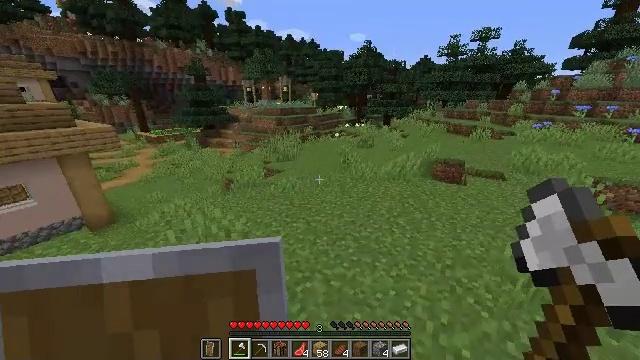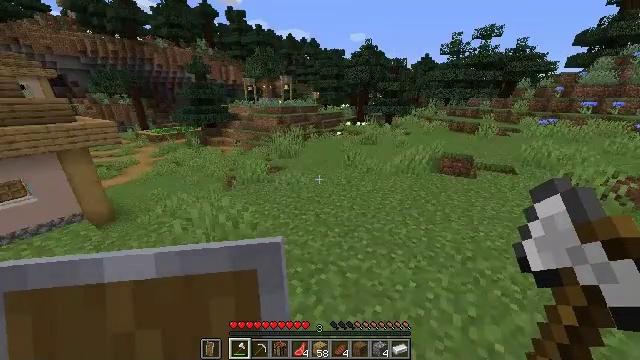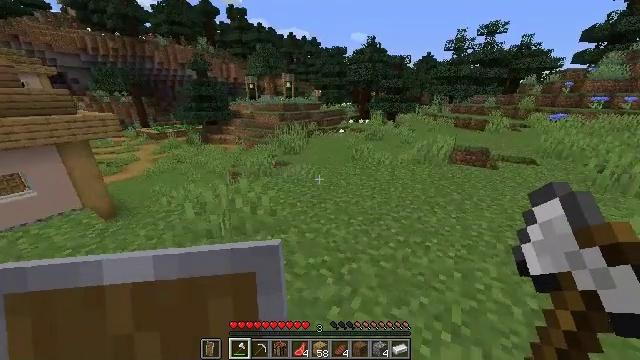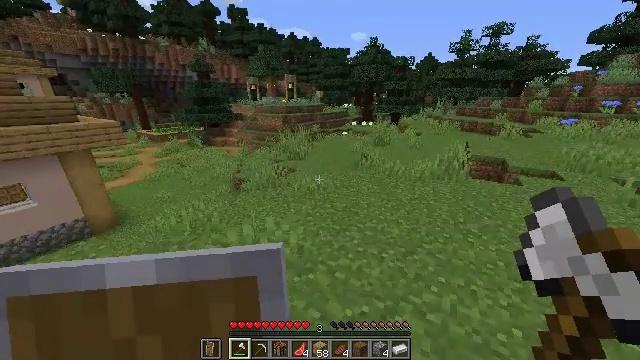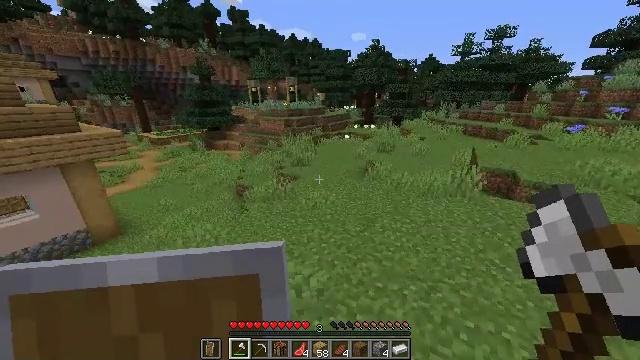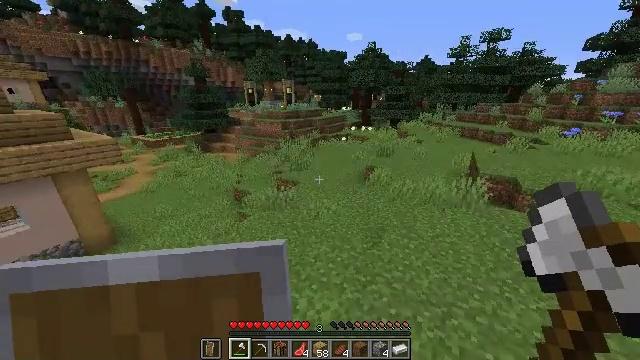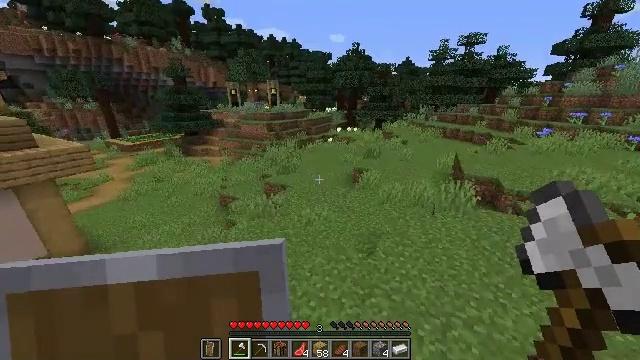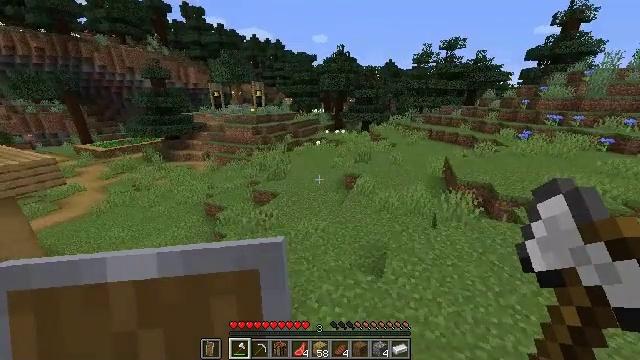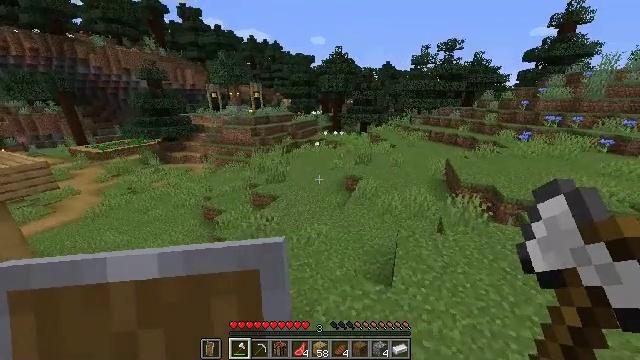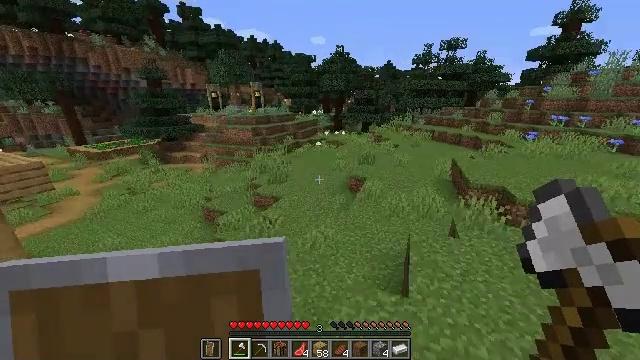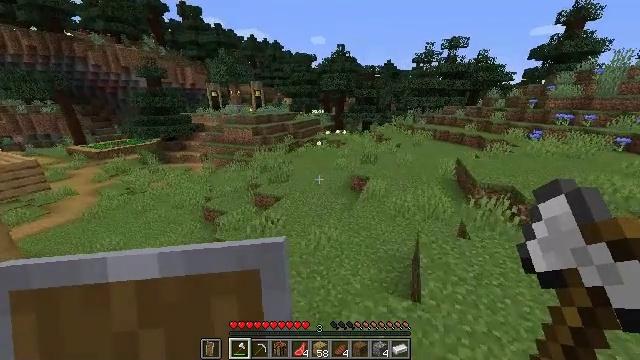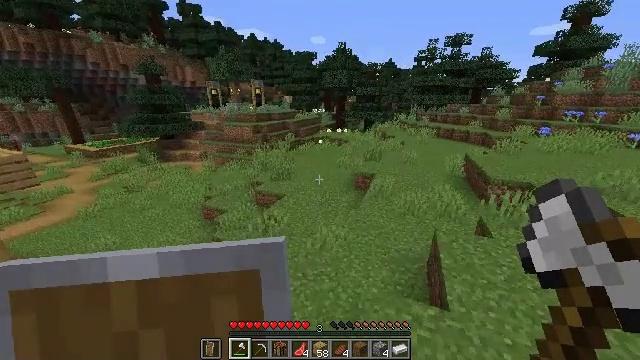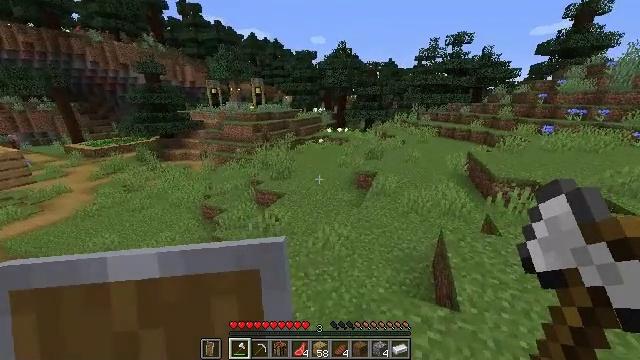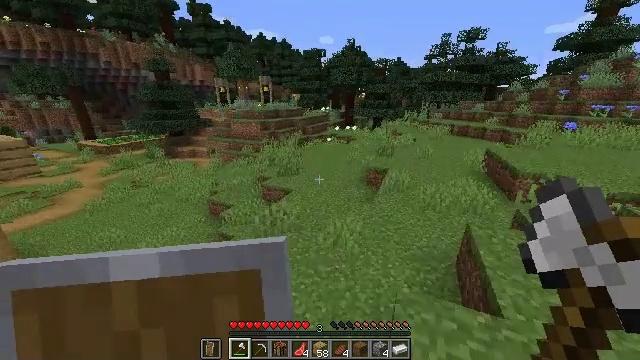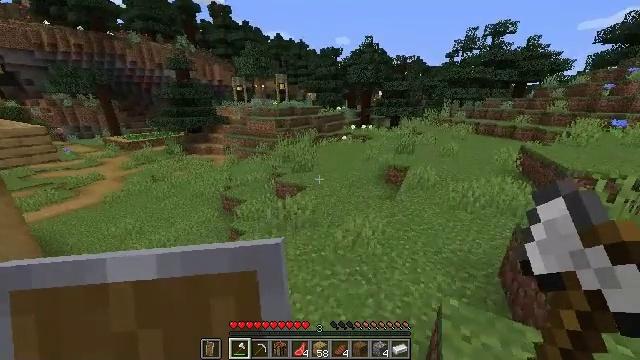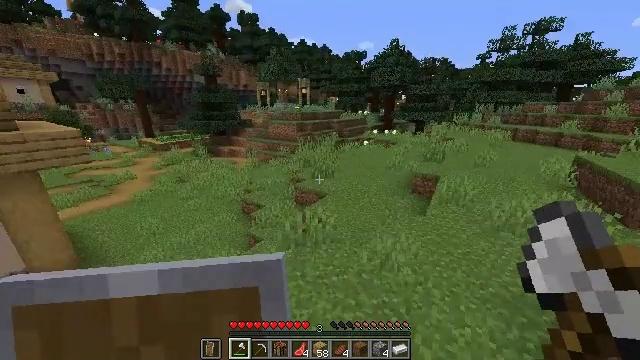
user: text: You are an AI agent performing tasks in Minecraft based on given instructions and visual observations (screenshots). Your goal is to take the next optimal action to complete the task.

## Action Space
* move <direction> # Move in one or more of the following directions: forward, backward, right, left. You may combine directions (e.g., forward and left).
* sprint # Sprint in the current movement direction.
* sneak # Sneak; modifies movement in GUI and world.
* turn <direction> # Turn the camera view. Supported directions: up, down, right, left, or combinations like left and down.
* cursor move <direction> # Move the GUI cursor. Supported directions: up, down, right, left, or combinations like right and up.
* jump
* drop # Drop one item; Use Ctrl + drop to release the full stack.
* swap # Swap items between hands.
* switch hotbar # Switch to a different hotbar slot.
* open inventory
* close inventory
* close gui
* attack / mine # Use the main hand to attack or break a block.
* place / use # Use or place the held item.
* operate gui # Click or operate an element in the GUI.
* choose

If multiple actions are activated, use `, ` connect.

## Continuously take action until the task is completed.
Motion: motion action
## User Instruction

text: Collect the composter for reuse.
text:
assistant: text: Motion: move forward and move left, sprint, jump
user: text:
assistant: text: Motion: move forward and move left, sprint, jump
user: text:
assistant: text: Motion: move forward and move left, sprint, jump
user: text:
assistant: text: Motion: move forward and move left, sprint, jump
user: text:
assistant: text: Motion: move forward, sprint, turn right, jump
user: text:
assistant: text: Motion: move forward, sprint, turn right, jump
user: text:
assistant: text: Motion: move forward, sprint, turn right
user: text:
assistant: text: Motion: move forward, sprint
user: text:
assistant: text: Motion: move forward, sprint
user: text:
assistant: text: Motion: move forward, sprint
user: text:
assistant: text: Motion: move forward, sprint
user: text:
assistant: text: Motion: move forward, sprint
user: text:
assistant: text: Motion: move forward, sprint, turn left
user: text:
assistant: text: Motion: move forward, sprint, turn left
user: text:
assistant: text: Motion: move forward, sprint, turn left and up
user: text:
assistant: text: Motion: move forward, sprint, turn left
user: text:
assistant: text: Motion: move forward, sprint, turn left
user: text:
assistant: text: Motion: move forward, sprint, turn left
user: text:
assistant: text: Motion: move forward, sprint, turn left
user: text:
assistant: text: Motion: move forward, sprint, turn left
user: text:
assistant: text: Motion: move forward, sprint, turn left and down
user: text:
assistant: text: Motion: move forward, sprint, turn left and down
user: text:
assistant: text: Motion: move forward, sprint, turn left
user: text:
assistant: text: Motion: move forward, sprint, turn left
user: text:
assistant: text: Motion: move forward, sprint, turn left
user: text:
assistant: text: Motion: move forward, sprint, turn left
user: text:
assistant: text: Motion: move forward, sprint, turn left and up
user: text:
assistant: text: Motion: move forward, sprint, turn left and up
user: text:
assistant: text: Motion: move forward, sprint
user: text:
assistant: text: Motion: move forward, sprint